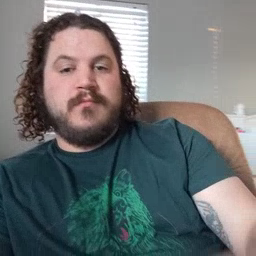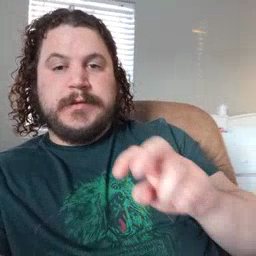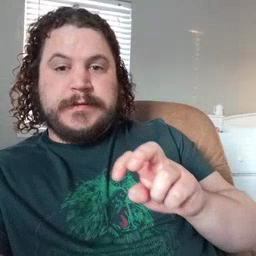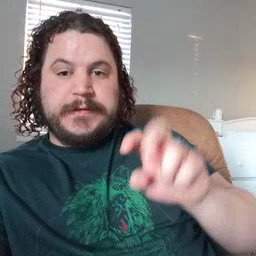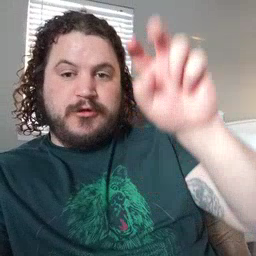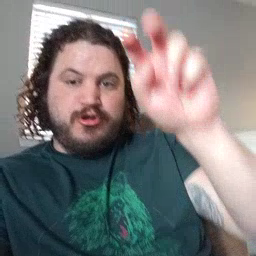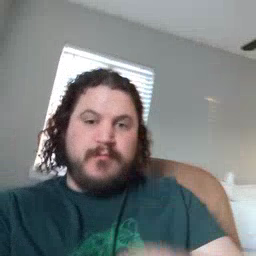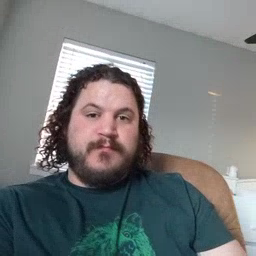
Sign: stairs